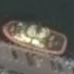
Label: Towing_vessel